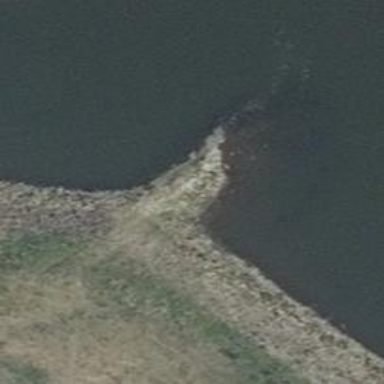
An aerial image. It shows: Breakwater structure.